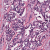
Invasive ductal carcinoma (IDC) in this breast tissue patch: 1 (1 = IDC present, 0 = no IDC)